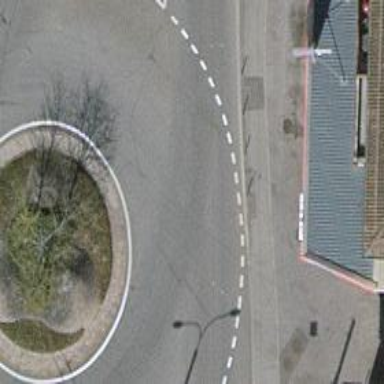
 featuring roundabout junction and separate sidewalk. Trolley wires are installed along the road."